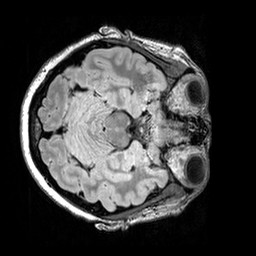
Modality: FLAIR
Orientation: axial
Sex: female
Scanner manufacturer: siemens
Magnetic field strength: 3 T
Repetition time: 5 s
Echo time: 0.395 s